Current action and preconditions to check: trajectory_clear

Your task: For each precondition in the list above, predict whether it will hold at this action.

Consider the current scene as observed from the mobile robot's camera, and analyze the predicted future states of all dynamic agents (e.g., people, animals, vehicles, or any moving entities) within the NEXT SECOND.

IMPORTANT: Only answer "very likely" if you are absolutely certain—based on strong, clear evidence—that a dynamic agent will violate the precondition in the predicted future state. Do NOT answer "very likely" for unlikely, ambiguous, or low-probability risks.

Ask yourself for each precondition: Is there a high probability, with clear and convincing evidence, that the predicted future states of any dynamic agent will interfere with the predicted future state of the currently executing action within the NEXT SECOND, causing that precondition to fail?

Assess the risk level based on these predictions. Use "likely" or "very likely" if motions create a clear risk of interference.

Use "neutral" or "improbable" if agents are nearby but their predicted paths are clearly diverging or non-conflicting.

Failure Risk Categories: "very improbable", "improbable", "neutral", "likely", "very likely"

Answer Format: Output ONLY the probability_of_failure value from these categories: "very improbable", "improbable", "neutral", "likely", "very likely"

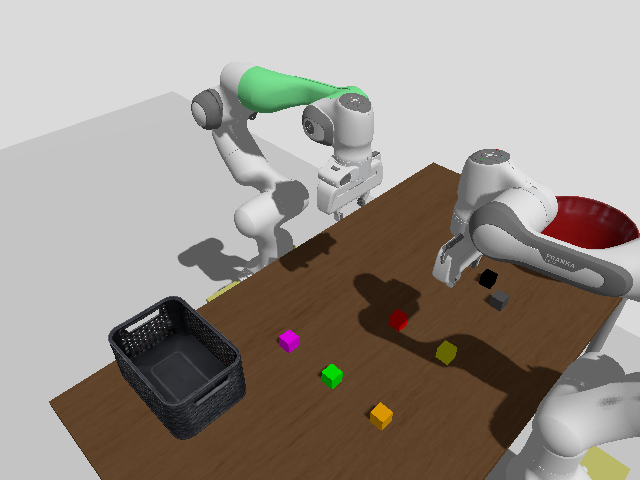

Answer: very improbable